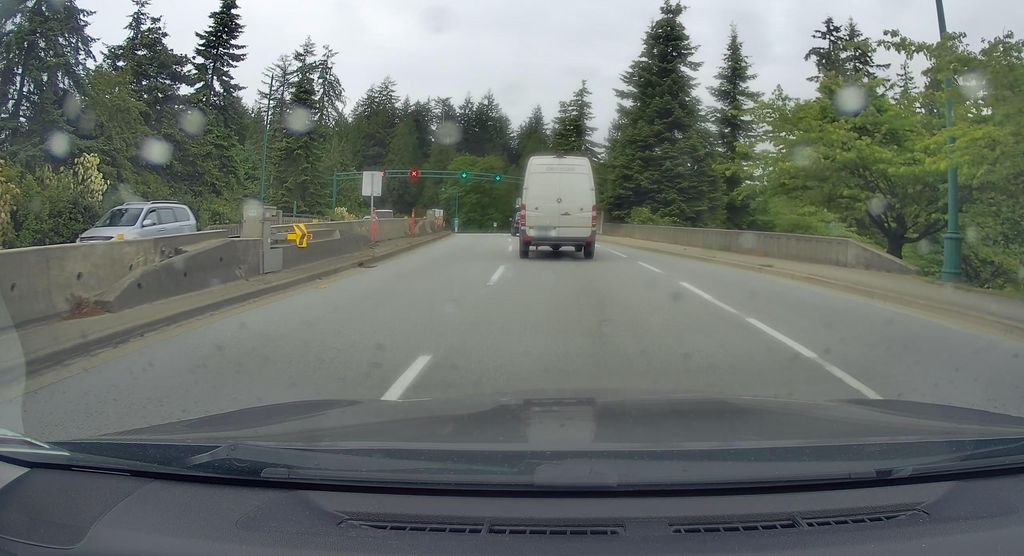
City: vancouver